Aerial crown-view tile of a tropical tree (Barro Colorado Island, Panama), acquired 20241216:
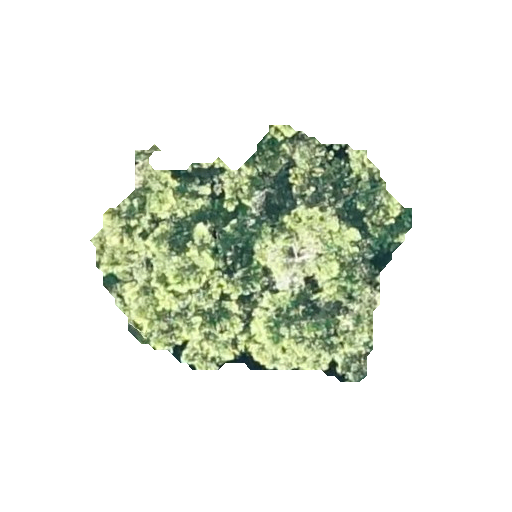
Species: Terminalia amazonia
GBIF accepted scientific name: Terminalia amazonica
Crown area: 81.778 m²